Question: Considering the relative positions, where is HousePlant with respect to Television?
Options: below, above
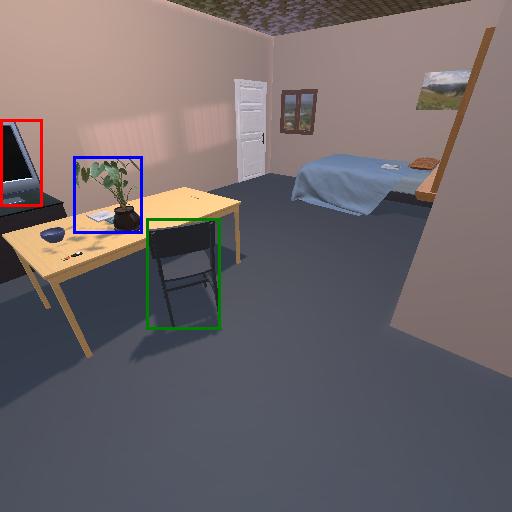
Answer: below